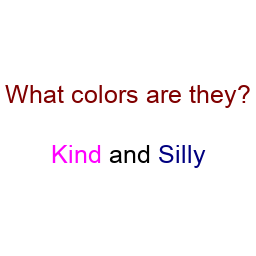
Color: magenta, navy
Background color: white
Question text color: maroon